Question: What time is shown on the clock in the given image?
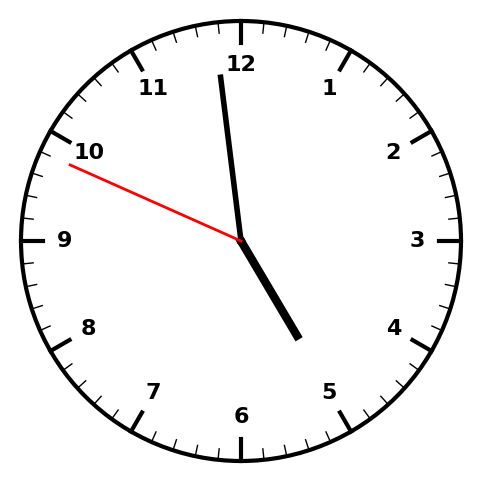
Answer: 04:58:49